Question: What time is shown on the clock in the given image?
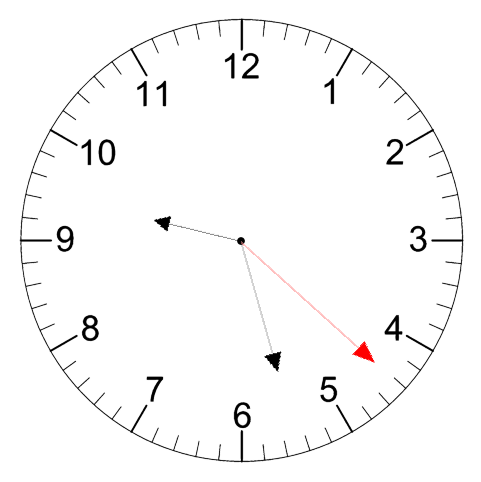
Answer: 09:27:22